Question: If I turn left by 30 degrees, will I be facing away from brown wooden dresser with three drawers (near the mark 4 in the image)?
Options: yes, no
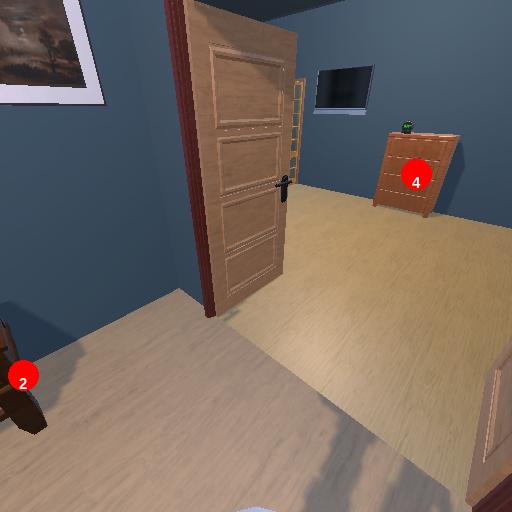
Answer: yes